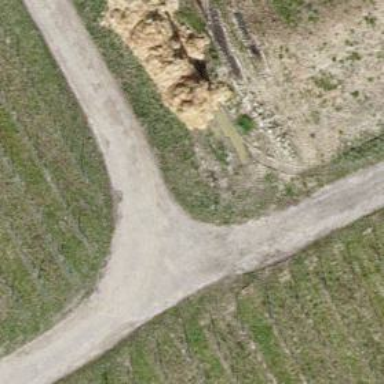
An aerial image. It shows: Well-maintained track road of grade 1.